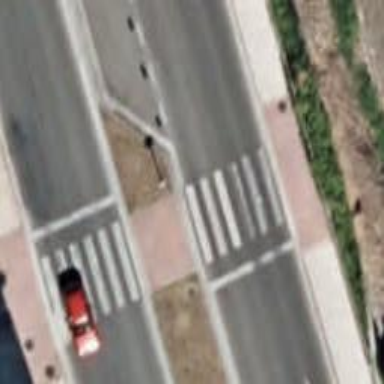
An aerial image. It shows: Uncontrolled crossing on the road.